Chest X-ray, PA view. Patient: 61 years old, sex F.
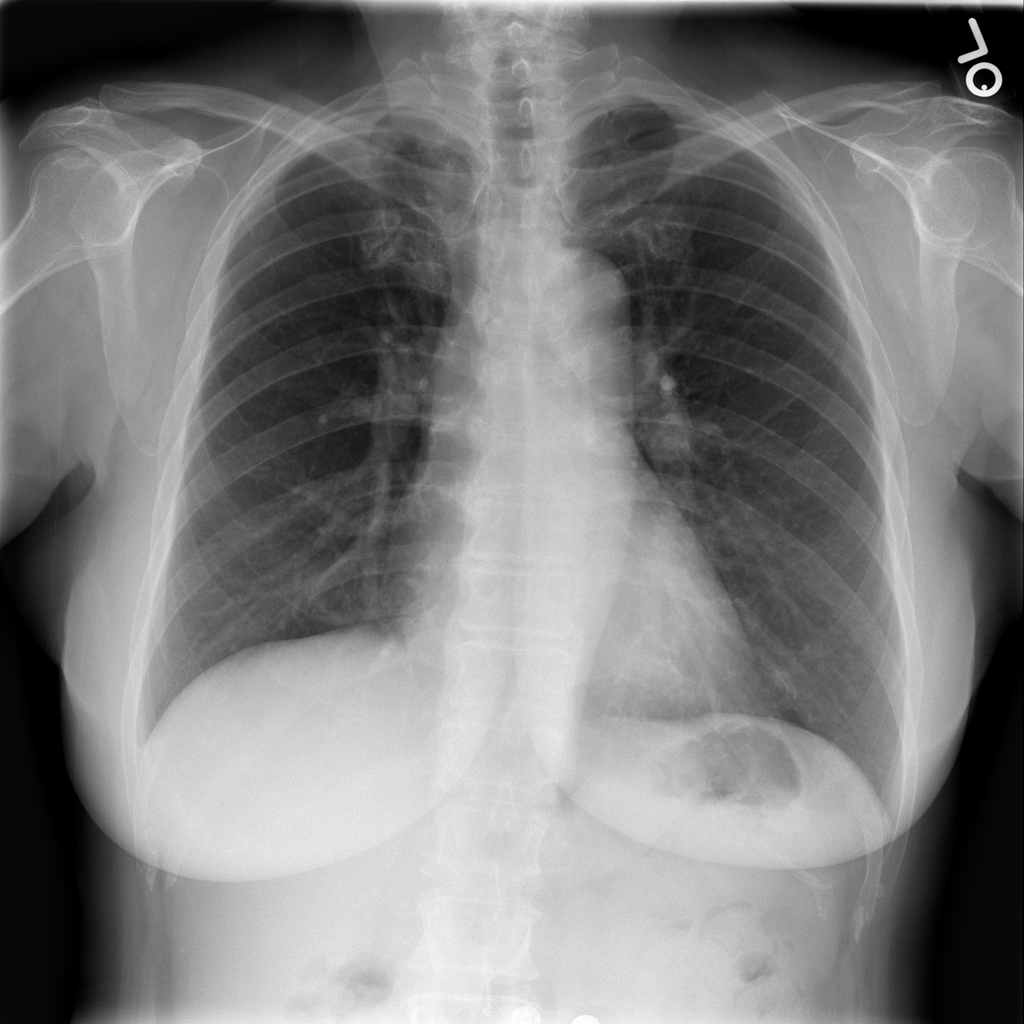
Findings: No Finding